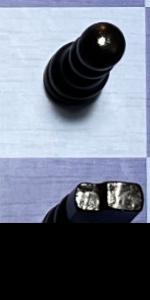
Label: Knight_Black